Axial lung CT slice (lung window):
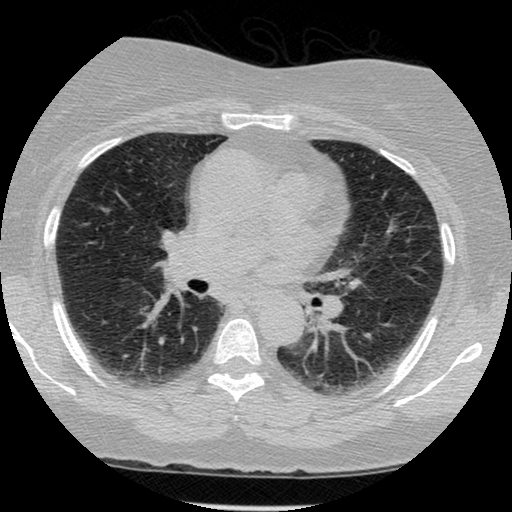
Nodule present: no